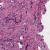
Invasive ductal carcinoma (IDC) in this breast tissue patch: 1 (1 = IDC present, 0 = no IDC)